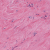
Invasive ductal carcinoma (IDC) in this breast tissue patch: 0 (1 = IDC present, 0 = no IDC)